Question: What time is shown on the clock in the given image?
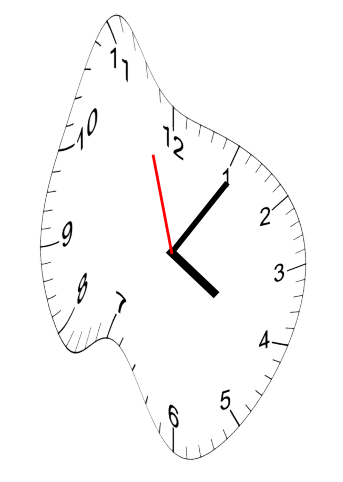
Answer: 04:05:57